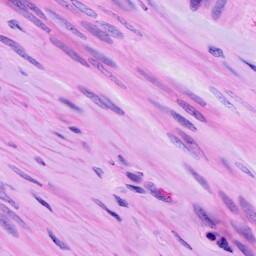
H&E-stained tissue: Ovarian